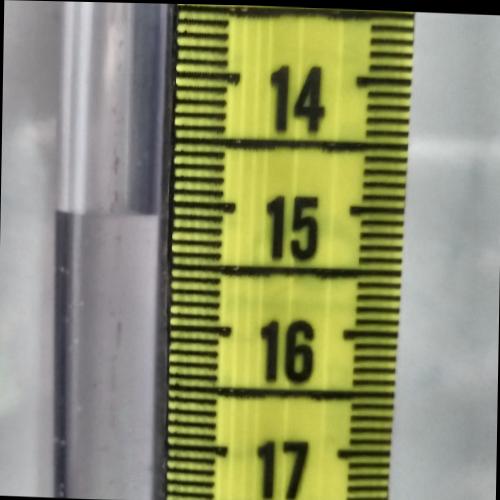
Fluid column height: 15.1 cm